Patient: sex M, age 67
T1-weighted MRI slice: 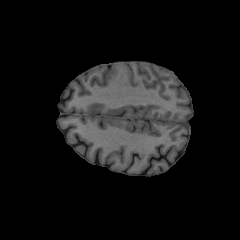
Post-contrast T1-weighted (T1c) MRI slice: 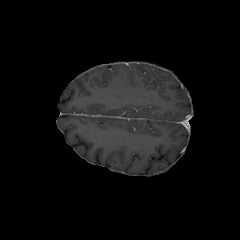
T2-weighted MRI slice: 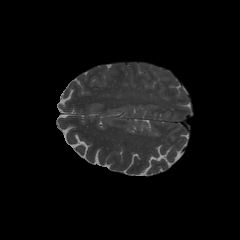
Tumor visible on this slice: no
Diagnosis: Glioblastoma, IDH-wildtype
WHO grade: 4